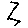
Label: zigzag